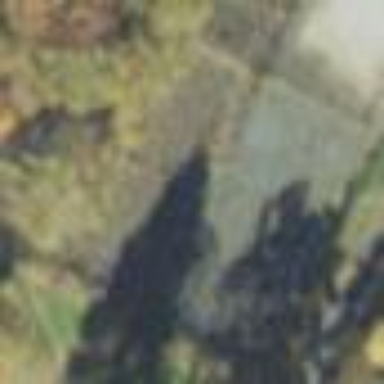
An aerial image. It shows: Tennis court on pitch.